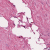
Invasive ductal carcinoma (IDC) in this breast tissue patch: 0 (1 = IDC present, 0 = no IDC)